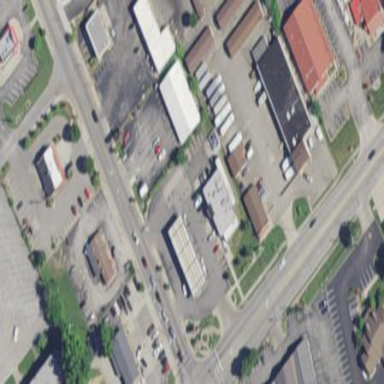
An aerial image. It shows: Retail area.